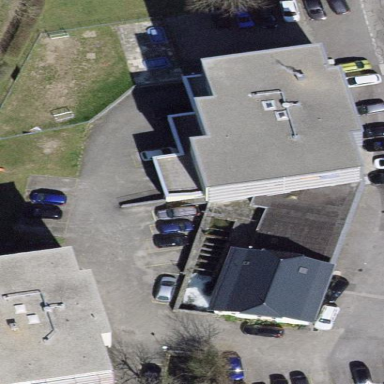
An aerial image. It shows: Apartment building with flat roof.